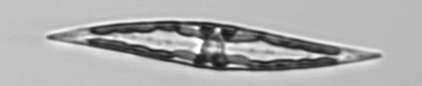
Label: Pleurosigma